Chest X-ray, PA view. Patient: 32 years old, sex F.
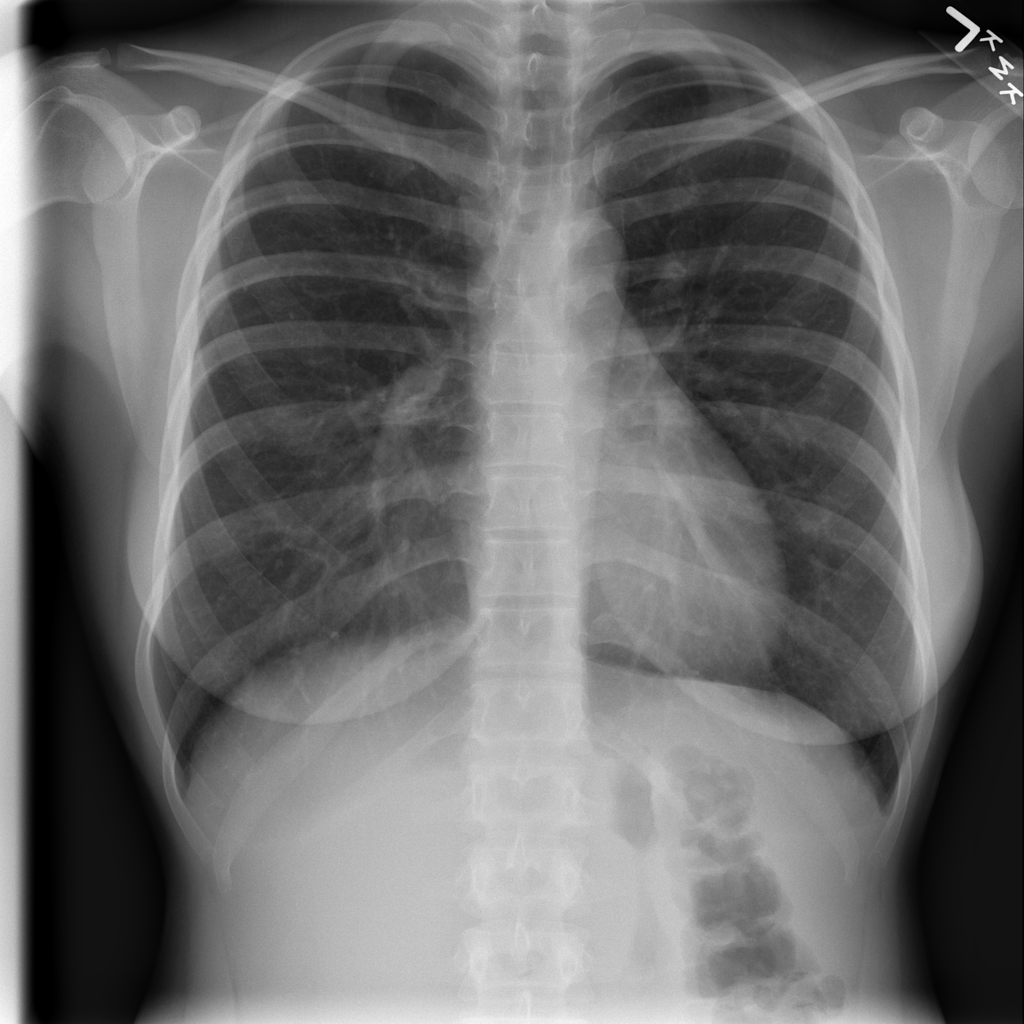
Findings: No Finding